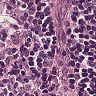
Metastatic tissue present: no